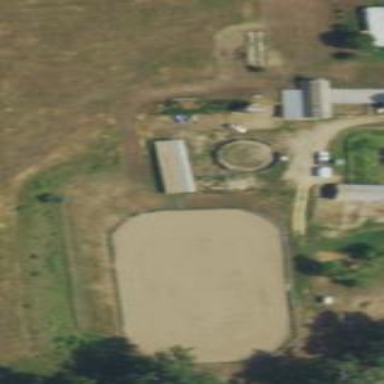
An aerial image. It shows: Equestrian pitch used for leisure and sports activities.